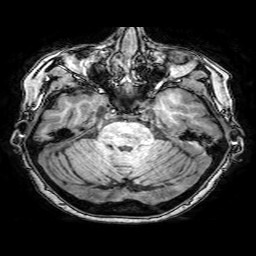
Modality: T1w
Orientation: coronal
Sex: female
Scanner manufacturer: philips
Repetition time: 0.008177 s
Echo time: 0.00376 s